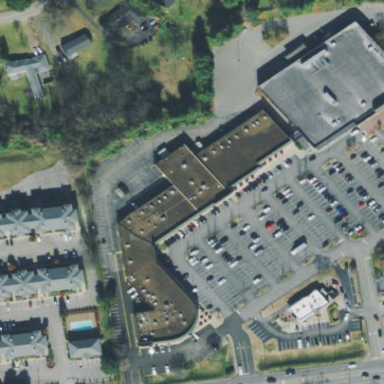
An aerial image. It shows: Retail building.